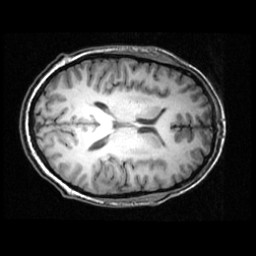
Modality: T1w
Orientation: axial
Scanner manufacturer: ge
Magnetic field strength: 3 T
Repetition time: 0.01221 s
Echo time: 0.005168 s